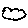
Label: cloud